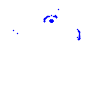
Particle: proton